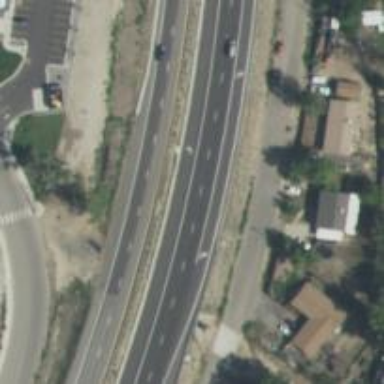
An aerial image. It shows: Expressway with asphalt surface. It is trunk highway with top-grade track type.